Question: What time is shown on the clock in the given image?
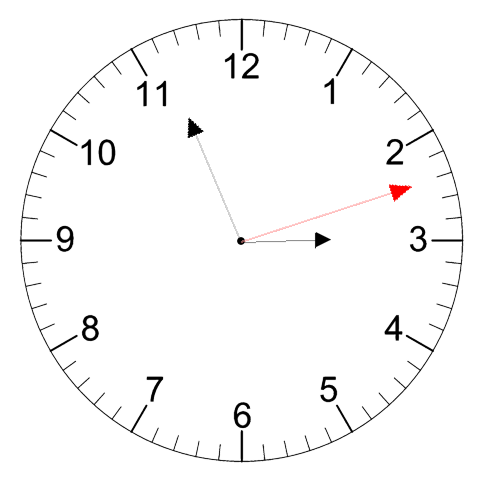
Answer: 02:56:12